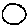
Label: circle